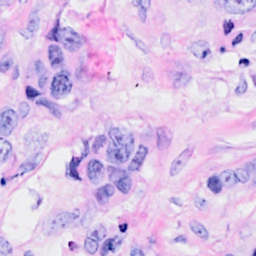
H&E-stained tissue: Breast